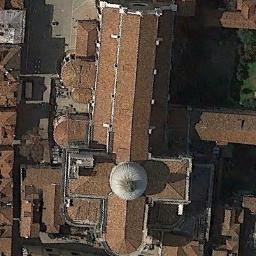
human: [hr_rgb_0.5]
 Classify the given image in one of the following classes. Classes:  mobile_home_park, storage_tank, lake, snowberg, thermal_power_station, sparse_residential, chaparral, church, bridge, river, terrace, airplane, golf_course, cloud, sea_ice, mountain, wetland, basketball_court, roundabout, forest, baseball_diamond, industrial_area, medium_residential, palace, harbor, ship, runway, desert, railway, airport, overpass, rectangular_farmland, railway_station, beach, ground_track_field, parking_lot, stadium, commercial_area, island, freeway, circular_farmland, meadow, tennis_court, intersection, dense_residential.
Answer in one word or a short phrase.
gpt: church